Question: What is fourth project?
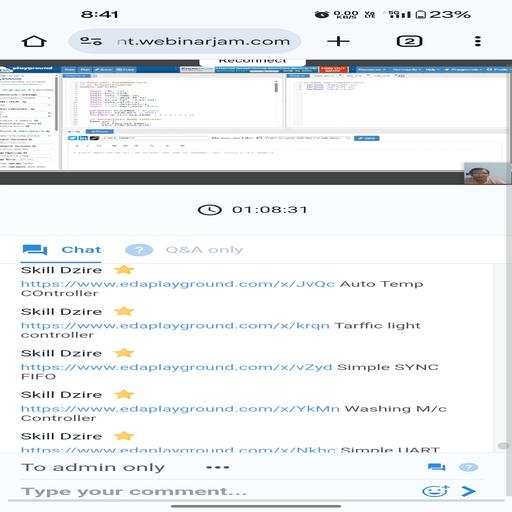
Answer: Washing M/C Controller